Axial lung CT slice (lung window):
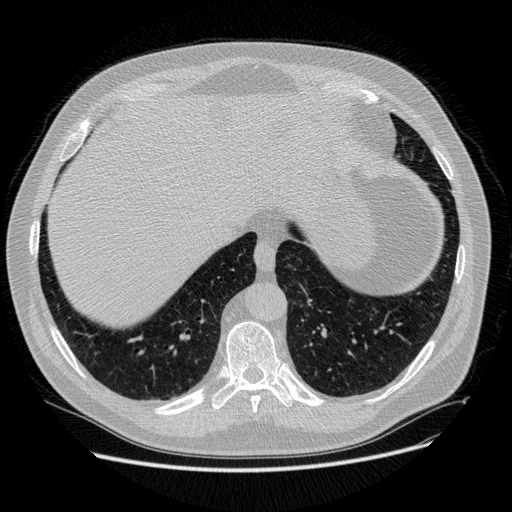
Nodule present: no